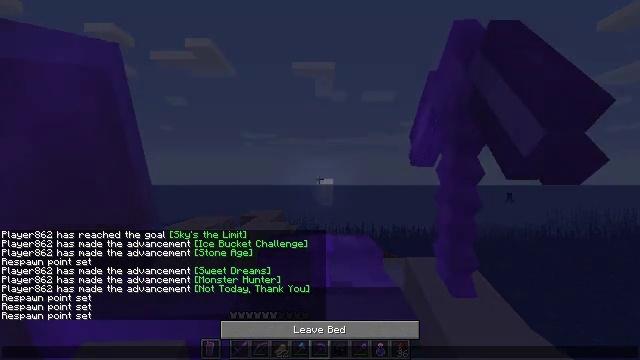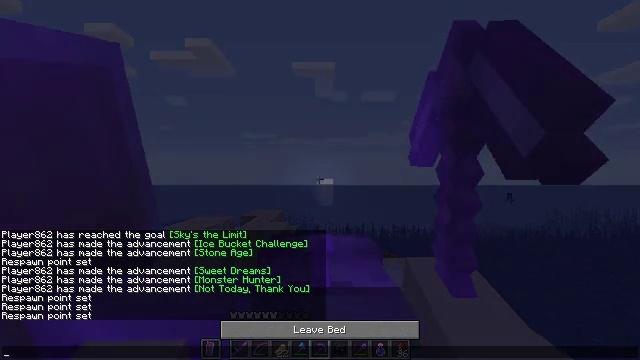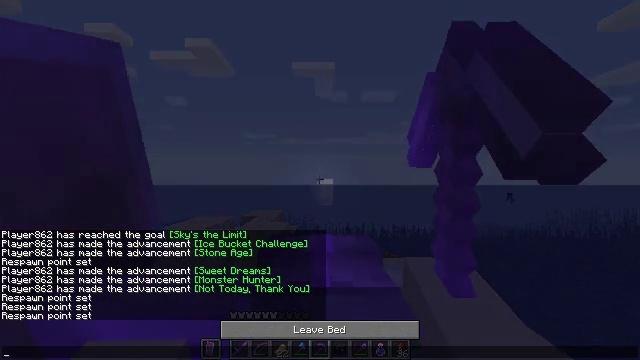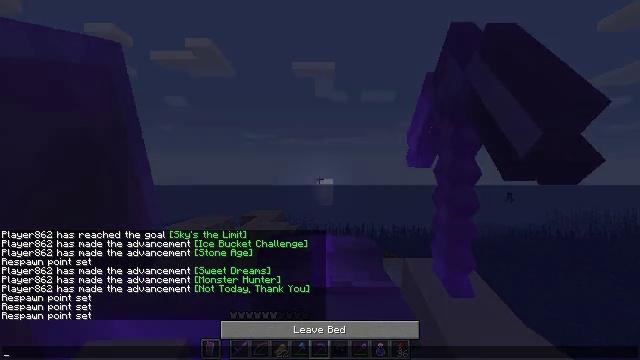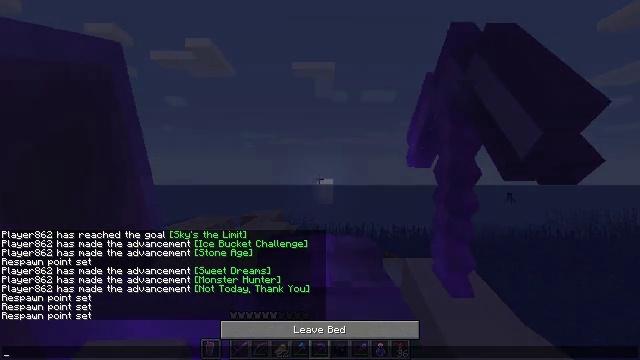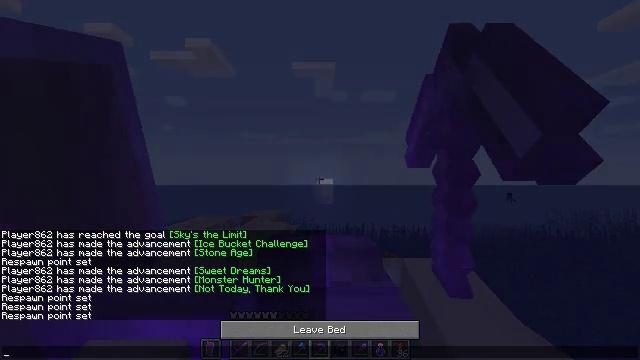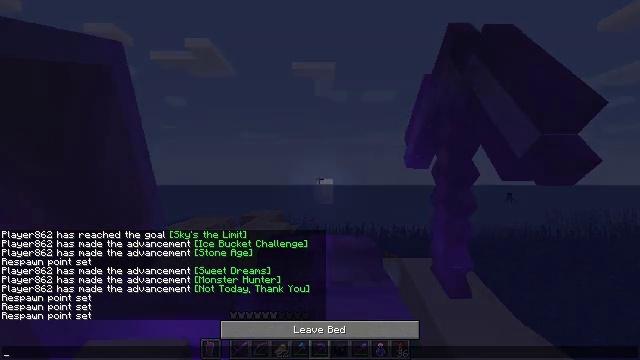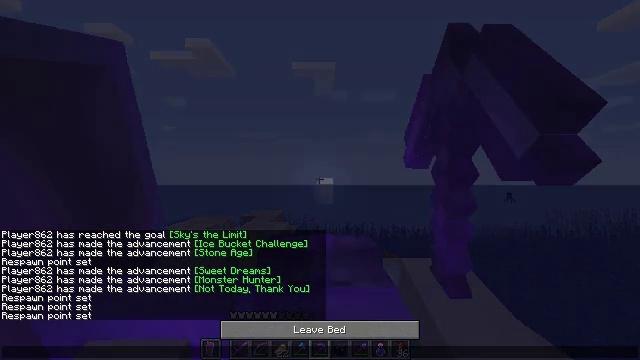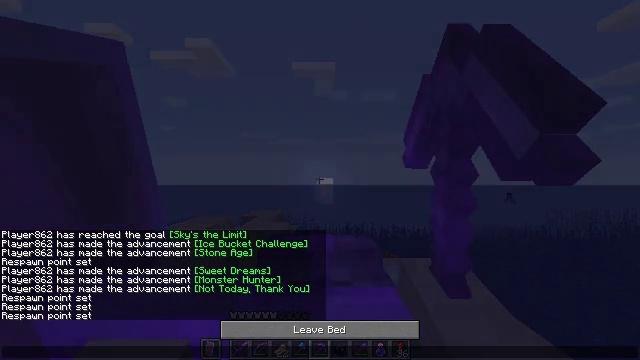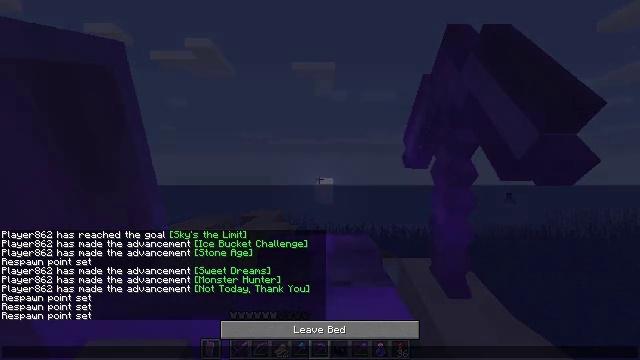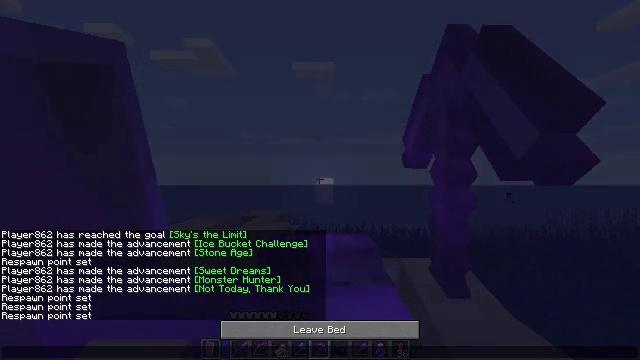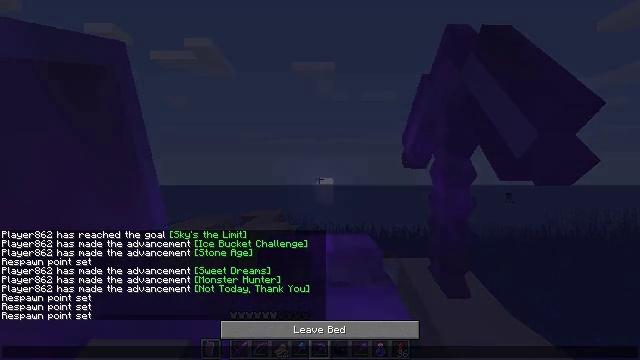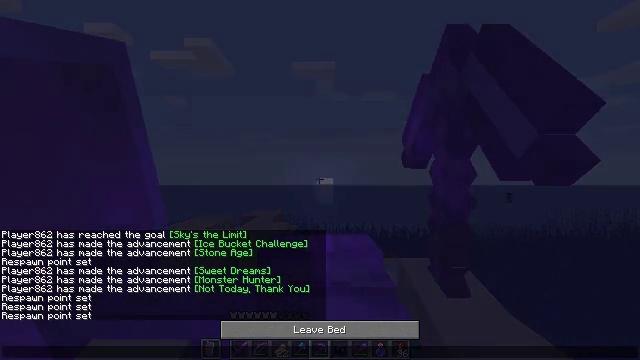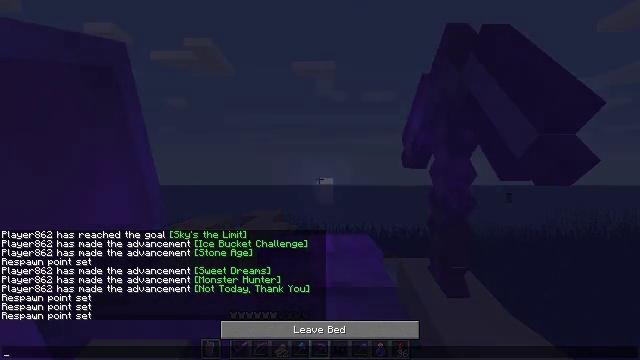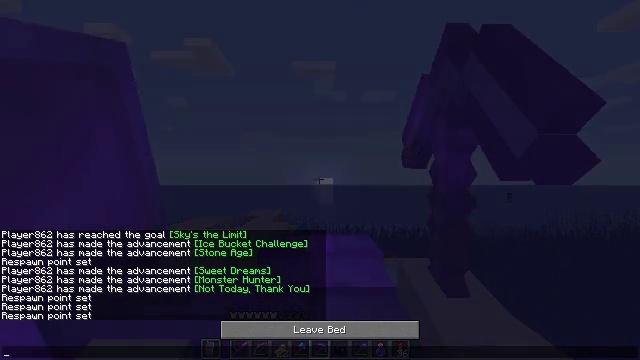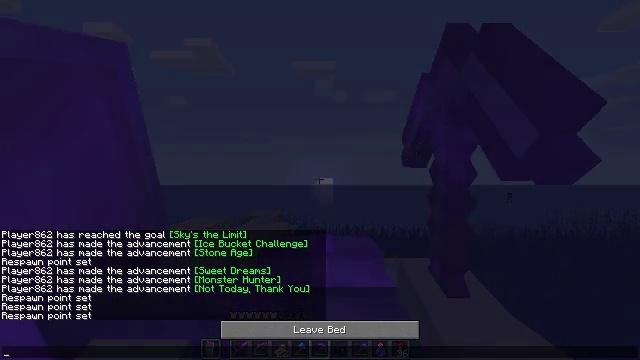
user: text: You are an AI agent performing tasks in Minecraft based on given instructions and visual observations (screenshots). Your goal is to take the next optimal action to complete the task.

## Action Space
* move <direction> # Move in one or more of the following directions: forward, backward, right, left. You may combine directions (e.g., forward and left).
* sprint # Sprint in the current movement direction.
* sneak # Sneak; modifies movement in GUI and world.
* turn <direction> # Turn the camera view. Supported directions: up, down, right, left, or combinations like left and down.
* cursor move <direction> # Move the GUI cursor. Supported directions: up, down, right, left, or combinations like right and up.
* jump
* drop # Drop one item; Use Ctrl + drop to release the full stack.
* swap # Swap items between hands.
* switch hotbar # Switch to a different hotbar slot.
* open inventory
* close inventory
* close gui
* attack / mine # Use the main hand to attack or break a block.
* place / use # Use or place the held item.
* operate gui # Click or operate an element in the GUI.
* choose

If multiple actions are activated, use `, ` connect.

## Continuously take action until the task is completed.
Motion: motion action
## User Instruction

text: Retrieve the white bed for later use.
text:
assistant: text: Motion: no_op
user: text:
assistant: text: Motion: no_op
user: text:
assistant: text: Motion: no_op
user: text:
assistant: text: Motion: no_op
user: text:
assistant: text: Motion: no_op
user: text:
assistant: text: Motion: no_op
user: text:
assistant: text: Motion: no_op
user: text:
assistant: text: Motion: no_op
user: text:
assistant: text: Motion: no_op
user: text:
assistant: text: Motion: no_op
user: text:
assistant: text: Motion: no_op
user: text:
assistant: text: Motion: no_op
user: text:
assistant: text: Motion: no_op
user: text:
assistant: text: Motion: no_op
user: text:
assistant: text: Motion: no_op
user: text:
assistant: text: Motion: no_op
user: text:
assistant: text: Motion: no_op
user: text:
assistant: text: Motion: no_op
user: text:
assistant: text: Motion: no_op
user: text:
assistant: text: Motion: no_op
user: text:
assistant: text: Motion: no_op
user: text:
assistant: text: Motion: no_op
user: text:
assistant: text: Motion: no_op
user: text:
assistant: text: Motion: no_op
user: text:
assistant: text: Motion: no_op
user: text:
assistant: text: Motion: no_op
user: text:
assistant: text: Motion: no_op
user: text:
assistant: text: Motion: no_op
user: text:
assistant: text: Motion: no_op
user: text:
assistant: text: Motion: no_op